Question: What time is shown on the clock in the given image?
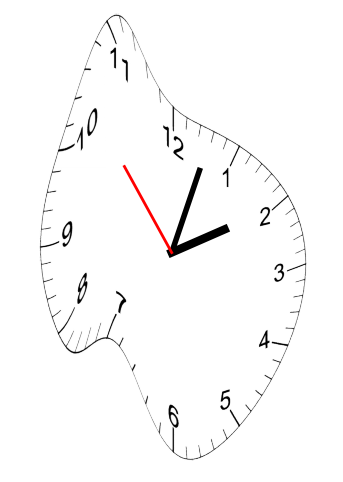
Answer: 02:02:53